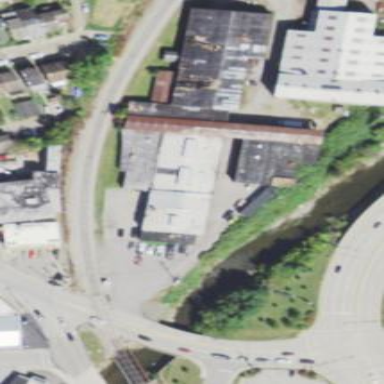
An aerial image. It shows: Commercial building.